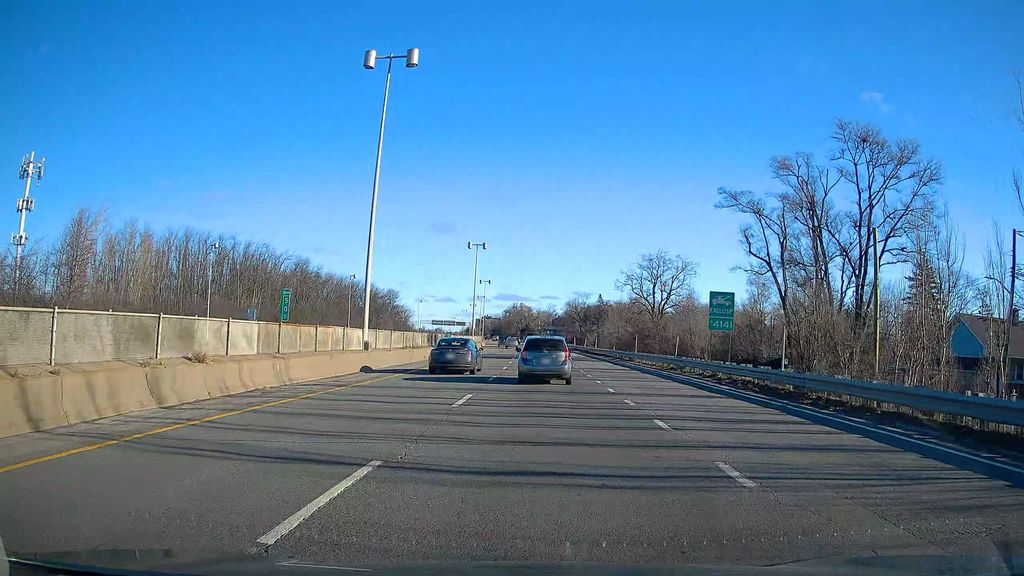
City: montreal